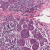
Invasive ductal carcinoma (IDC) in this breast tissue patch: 0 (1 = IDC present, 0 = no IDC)